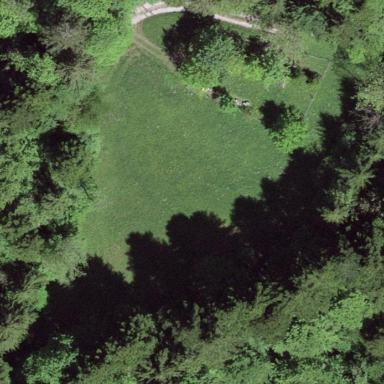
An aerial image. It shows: Open area covered with grass.